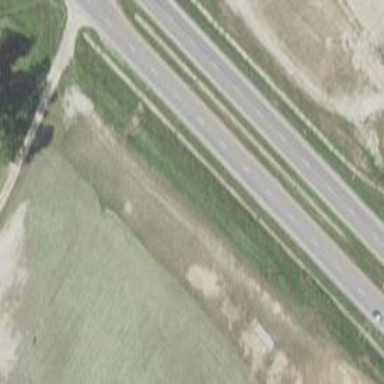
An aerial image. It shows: Asphalt trunk highway.